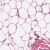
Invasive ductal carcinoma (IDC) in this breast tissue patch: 0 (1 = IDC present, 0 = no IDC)